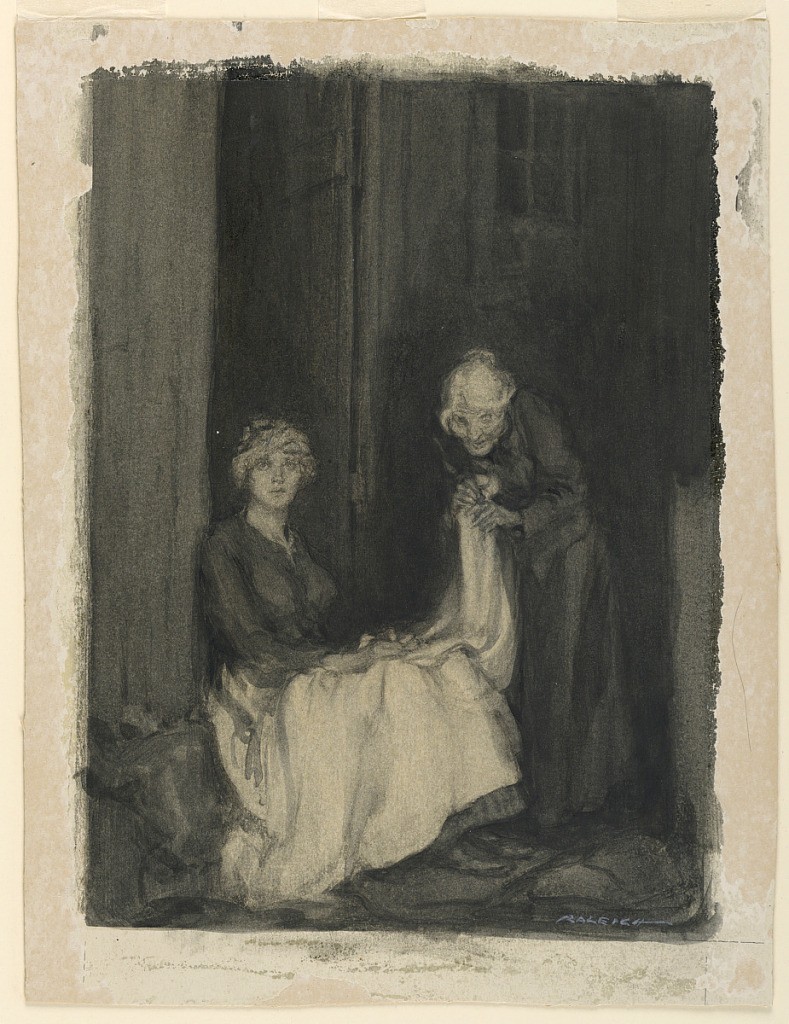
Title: White My Flax, Red My Ring, Gold the Heart of My Betrothed
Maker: Henry Patrick Raleigh, American, 1880–1944
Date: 1914
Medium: Charcoal, brush and grey, black and white watercolor on illustration board
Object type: Drawing
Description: A young woman seated in a doorway is shown with a sheet in her lap. Beside her an old woman stands and clutches at the hem of the sheet.